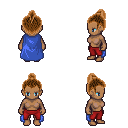
a pixel art fantasy rpg character, female body template, human, dark skin, blue cape, red pants, brown short topknot hairstyle, four views (front, back, left, right), 2x2 character sprite sheet, small pixel art, hard edges, no anti-aliasing